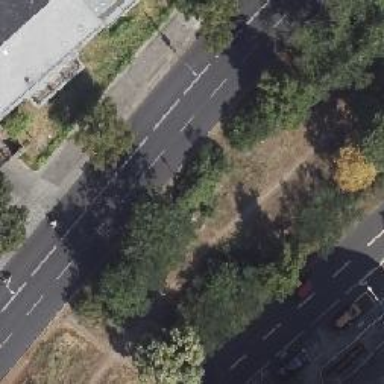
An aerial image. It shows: Primary highway with asphalt surface. It is dual carriageway. There is cycleway on the right side which is also shared with buses.